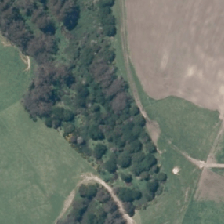
Land cover: manuka_kanuka